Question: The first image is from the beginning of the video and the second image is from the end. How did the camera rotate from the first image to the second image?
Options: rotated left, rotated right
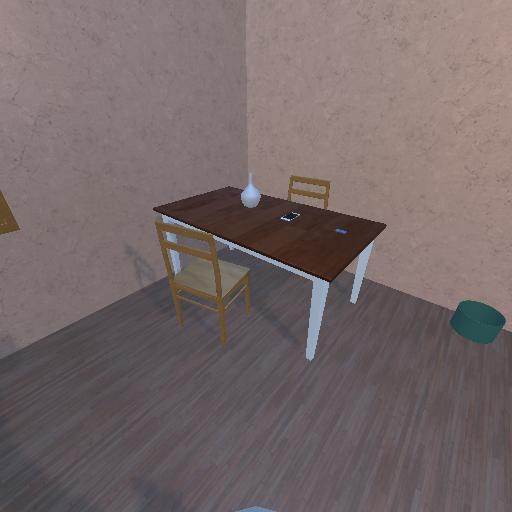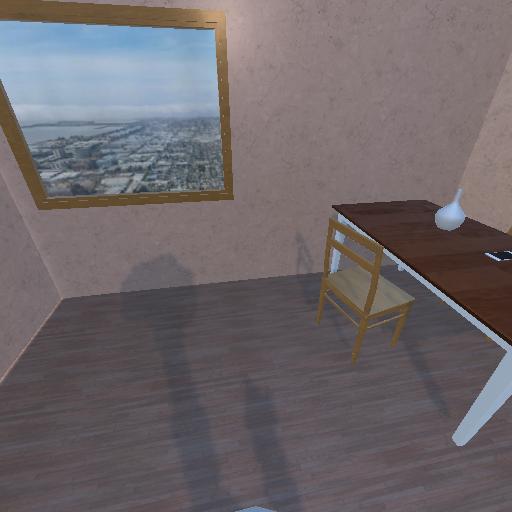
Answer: rotated left